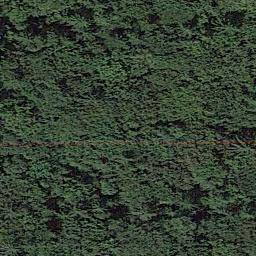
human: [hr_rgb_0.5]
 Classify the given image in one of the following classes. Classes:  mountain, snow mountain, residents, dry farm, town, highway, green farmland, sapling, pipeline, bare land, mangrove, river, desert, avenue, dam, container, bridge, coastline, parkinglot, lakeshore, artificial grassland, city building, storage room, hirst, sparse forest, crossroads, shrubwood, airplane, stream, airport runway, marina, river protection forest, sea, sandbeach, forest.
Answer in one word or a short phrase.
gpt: forest